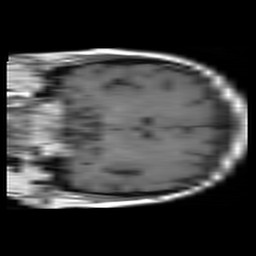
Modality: T1w
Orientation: coronal
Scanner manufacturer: philips
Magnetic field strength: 1.5 T
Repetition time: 0.55 s
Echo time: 0.01 s